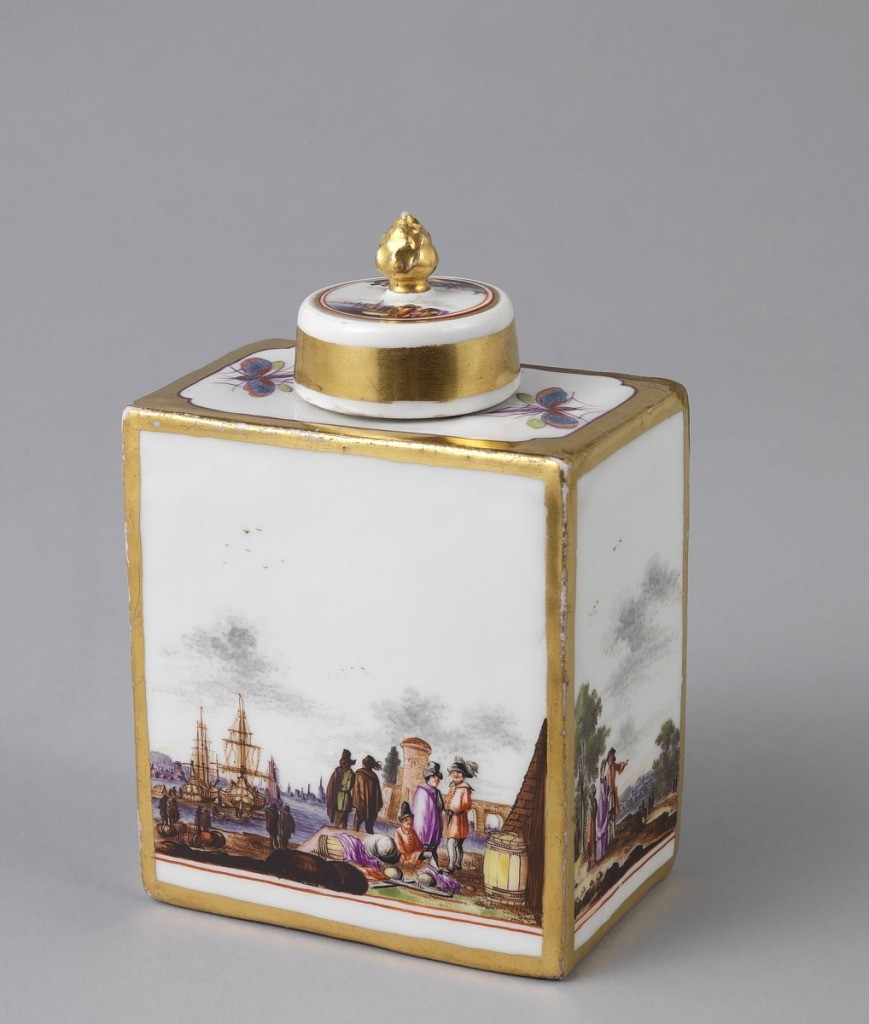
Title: Tea Caddy
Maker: Meissen Porcelain Manufactory, German, active from 1710 to the present
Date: ca. 1740
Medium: hard paste porcelain, vitreous enamel, gold
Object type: tea caddy
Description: Rectangular, with short cylindrical neck. Sides decorated with landscapes and figures, including seaport and skating scenes. Narrow gold border. On top, two dragonflies. Cover, with two harbor views, gold knob handle and broad gold band.